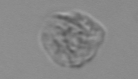
Label: Amoeba